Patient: sex F, age 59
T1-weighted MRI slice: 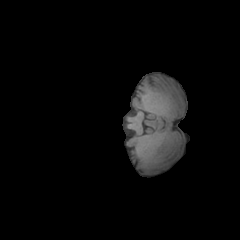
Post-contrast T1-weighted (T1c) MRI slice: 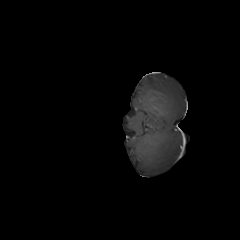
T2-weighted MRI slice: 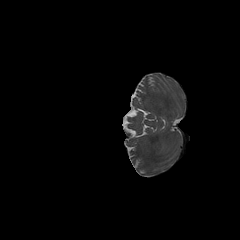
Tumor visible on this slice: no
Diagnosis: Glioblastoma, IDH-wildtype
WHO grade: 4